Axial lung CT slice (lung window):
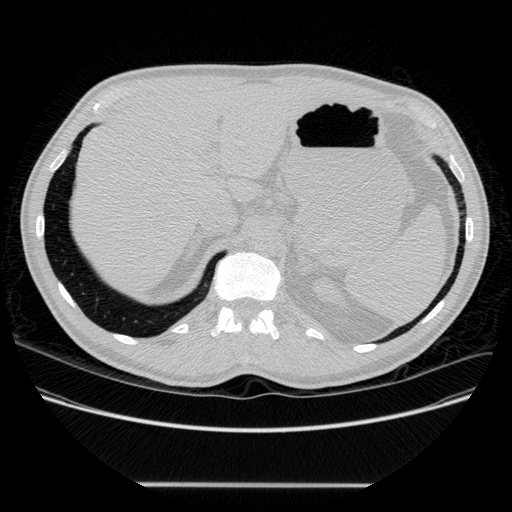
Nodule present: no